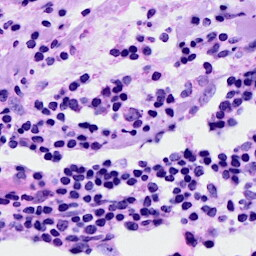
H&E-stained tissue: Breast